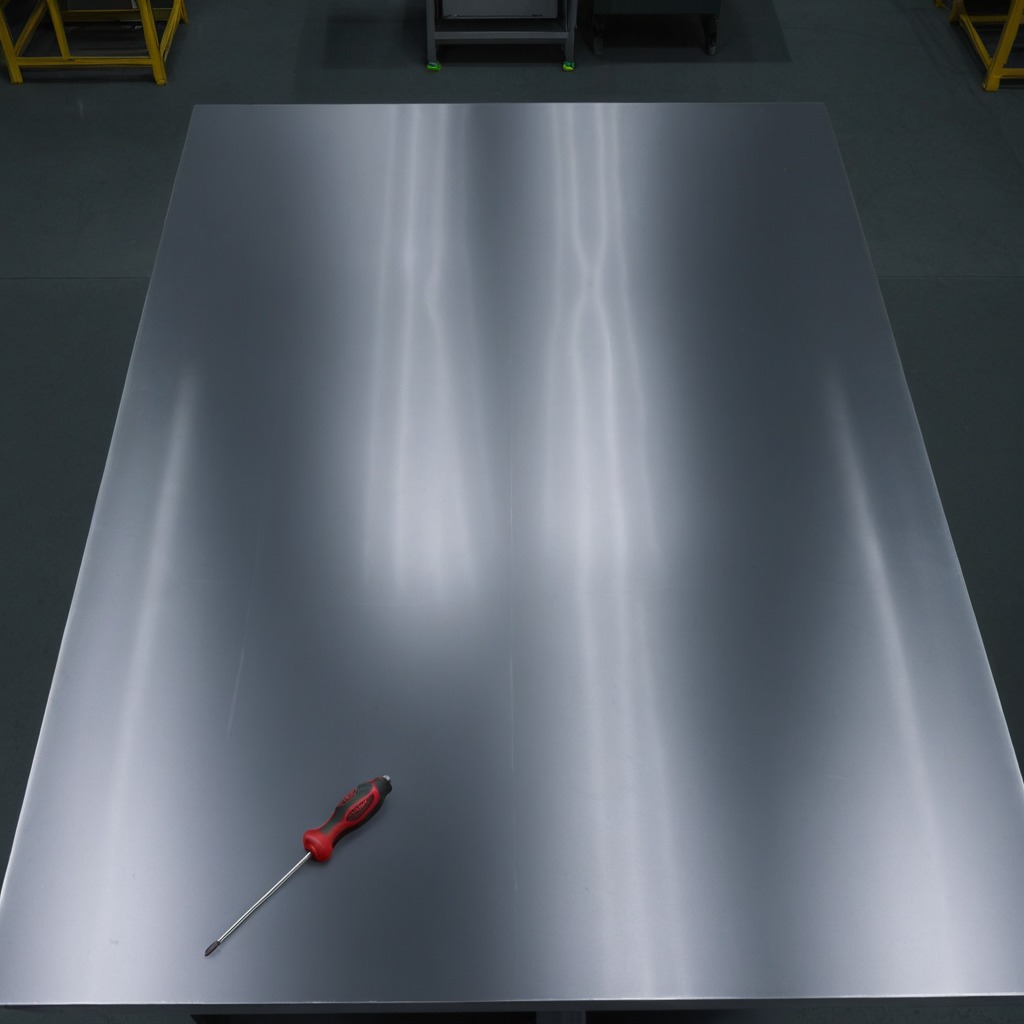
A screwdriver is lying on the tabletop.